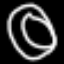
Label: donut